Question: I am new at using material design. I have custom background but my 'TextInputEditText' background red when i set error message; it shows on touch in 'TextInputEditText'.
How can i remove this red error background from 'TextInputEditText',
'''
<com.google.android.material.textfield.TextInputLayout
android:id="@+id/userIdLayout"
android:layout_width="wrap_content"
app:boxBackgroundMode="none"
app:boxBackgroundColor="@android:color/transparent"
app:hintEnabled="false"
app:errorEnabled="true"
app:errorTextColor="@color/red"
android:layout_height="wrap_content">
<com.google.android.material.textfield.TextInputEditText
android:id="@+id/userId"
android:layout_width="wrap_content"
android:layout_height="wrap_content"
android:backgroundTintMode="@null"
android:background="@drawable/border_blue_fill_white_rectangle"
android:drawableStart="@drawable/ic_account"
android:drawablePadding="8dp"
android:ems="14"
android:fontFamily="@font/carrois_gothic"
android:hint="@string/userId"
android:longClickable="false"
android:inputType="text"
android:maxLines="1"
android:paddingStart="16dp"
android:paddingTop="12dp"
android:paddingEnd="24dp"
android:paddingBottom="12dp"
android:text="@={LoginViewModel.userId}"
android:textSize="16sp"
android:textColor="@color/colorPrimaryDark"
android:importantForAutofill="no" />
</com.google.android.material.textfield.TextInputLayout>
'''
'''
<style name="AppTheme" parent="Theme.MaterialComponents.Light.NoActionBar">
<!-- Customize your theme here. -->
<item name="colorPrimary">@color/colorPrimary</item>
<item name="colorPrimaryDark">@color/colorPrimaryDark</item>
<item name="colorAccent">@color/colorAccent</item>
<item name="colorError">@android:color/transparent</item>
<item name="windowActionBar">false</item>
<item name="editTextBackground">@color/white</item>
<item name="android:windowContentOverlay">@null</item>
<item name="android:actionMenuTextAppearance">@style/AppTheme.PopupOverlay</item>
</style>
'''
'''
<shape xmlns:android="http://schemas.android.com/apk/res/android"
android:padding="10dp"
android:shape="rectangle"
android:color="@android:color/transparent" >
<solid android:color="@android:color/white" />
<corners android:radius="32dp" />
<stroke
android:width="2px"
android:color="@color/colorPrimaryDark" />
</shape>
'''

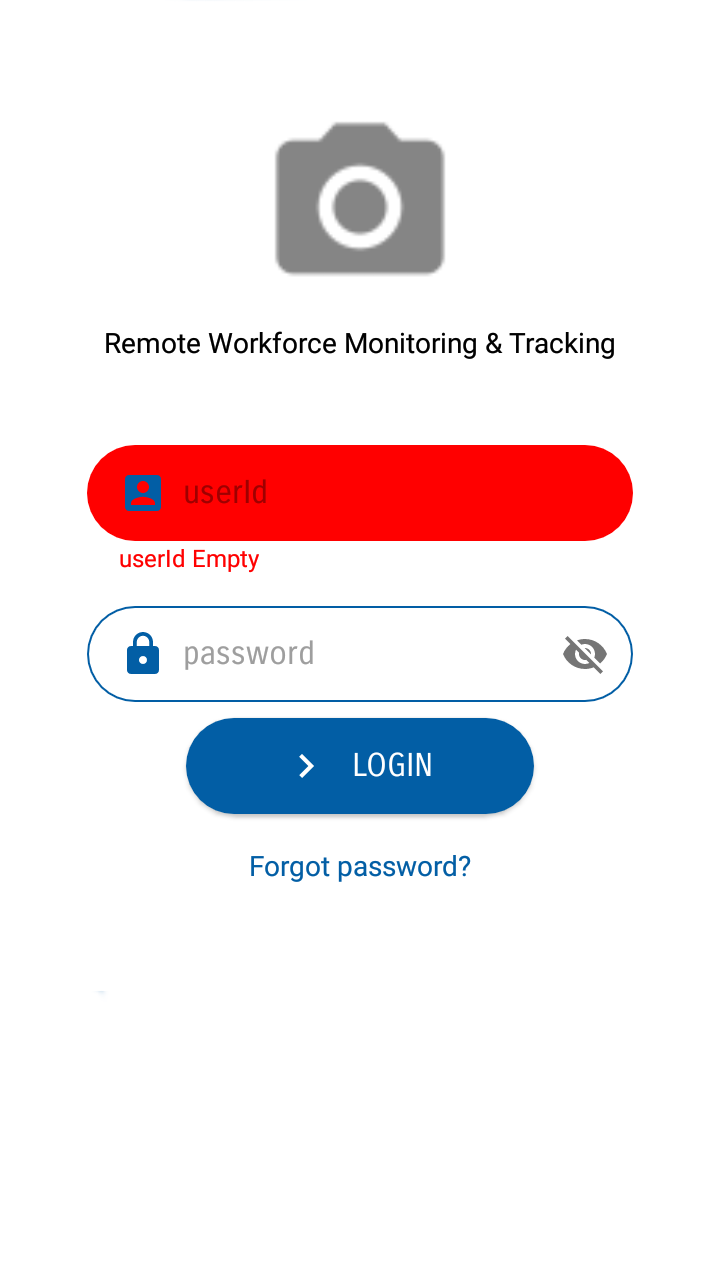
Answer: Don't use the 'android:background' on the 'TextInputEditText'. Just apply the style 'Widget.MaterialComponents.TextInputLayout.OutlinedBox':
'''
<com.google.android.material.textfield.TextInputLayout
app:boxStrokeColor="@color/..."
app:boxBackgroundColor="@color/white"
android:hint="..."
app:startIconDrawable="@drawable/...."
app:shapeAppearanceOverlay="@style/corner32"
style="@style/Widget.MaterialComponents.TextInputLayout.OutlinedBox"
....>
<com.google.android.material.textfield.TextInputEditText
android:id="@+id/userId"
android:drawablePadding="8dp"
android:ems="14"
android:longClickable="false"
android:inputType="text"
android:maxLines="1"
android:paddingStart="16dp"
android:paddingTop="12dp"
android:paddingEnd="24dp"
android:paddingBottom="12dp"
android:text="User id"
android:textSize="16sp"
android:textColor="@color/colorPrimaryDark"
android:importantForAutofill="no"
.... />
</com.google.android.material.textfield.TextInputLayout>
'''
with this simple 'shapeAppearanceOverlay'
'''
<style name="corner32" parent="">
<item name="cornerSize">32dp</item>
</style>
'''
<URL>
<URL>